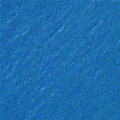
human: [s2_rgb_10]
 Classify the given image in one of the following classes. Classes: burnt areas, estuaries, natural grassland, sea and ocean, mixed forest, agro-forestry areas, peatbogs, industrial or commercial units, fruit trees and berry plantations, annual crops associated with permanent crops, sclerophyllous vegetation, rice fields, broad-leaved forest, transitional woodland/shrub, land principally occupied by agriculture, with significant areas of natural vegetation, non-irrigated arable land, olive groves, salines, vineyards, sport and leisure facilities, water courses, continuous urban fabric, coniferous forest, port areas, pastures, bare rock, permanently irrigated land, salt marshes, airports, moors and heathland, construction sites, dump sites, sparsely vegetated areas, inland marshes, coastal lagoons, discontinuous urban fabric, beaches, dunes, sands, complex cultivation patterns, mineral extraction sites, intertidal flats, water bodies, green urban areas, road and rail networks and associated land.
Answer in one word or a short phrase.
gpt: sea and ocean